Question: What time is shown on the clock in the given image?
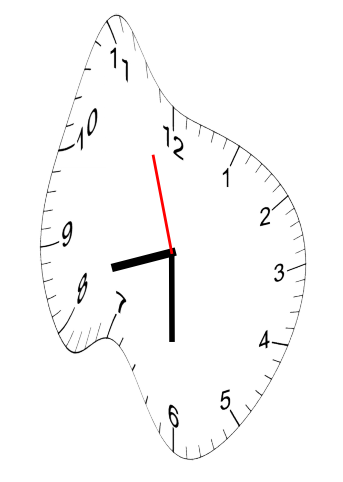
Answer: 08:29:57